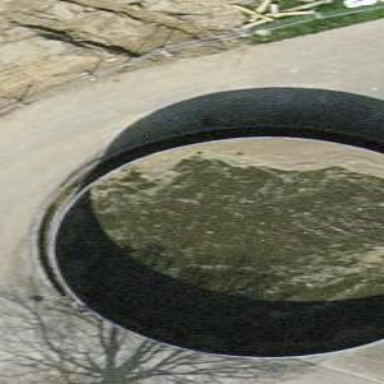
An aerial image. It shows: Storage tank which is man-made.